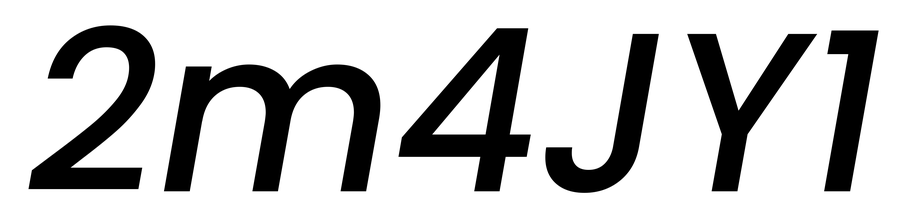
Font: Poppins-MediumItalic